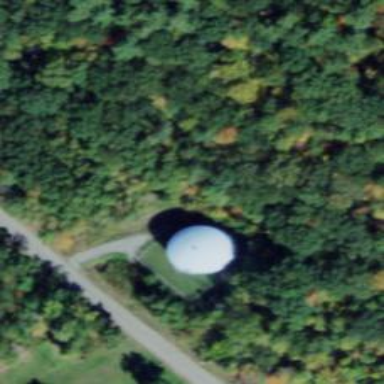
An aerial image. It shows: Storage tank with man-made structure.